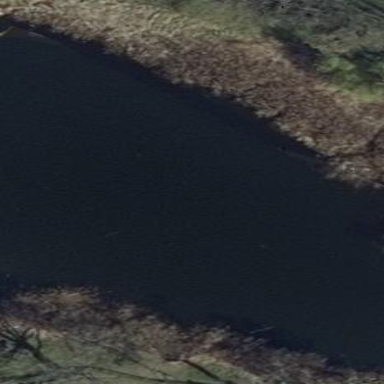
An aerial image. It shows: Pond surrounded by natural water.